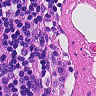
Metastatic tissue present: no